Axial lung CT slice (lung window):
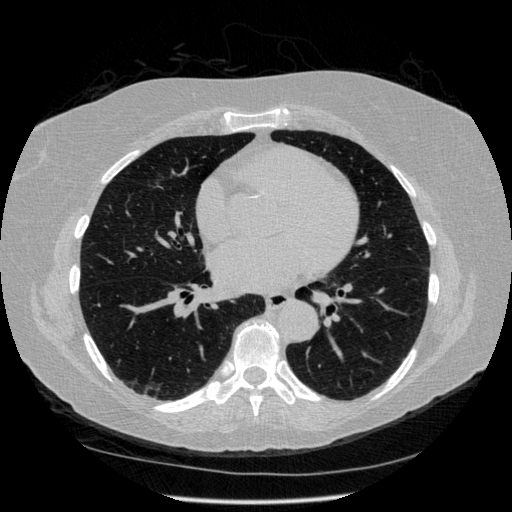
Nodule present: no